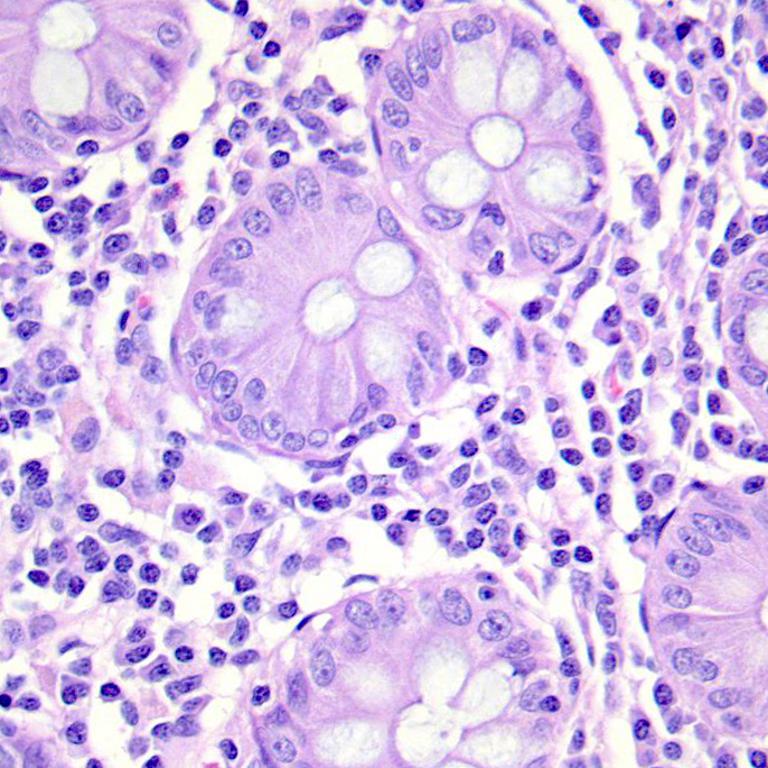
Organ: colon
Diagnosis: benign